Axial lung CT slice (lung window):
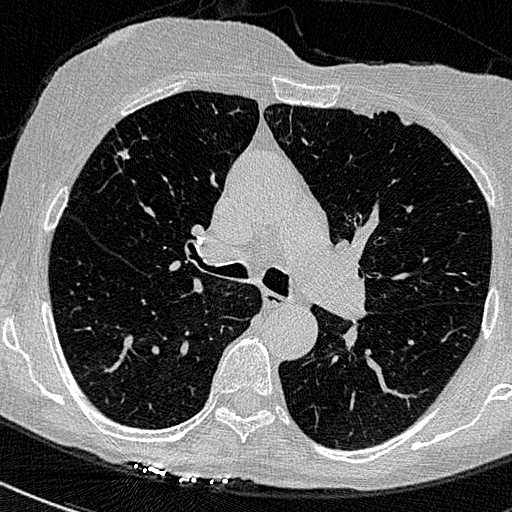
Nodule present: no